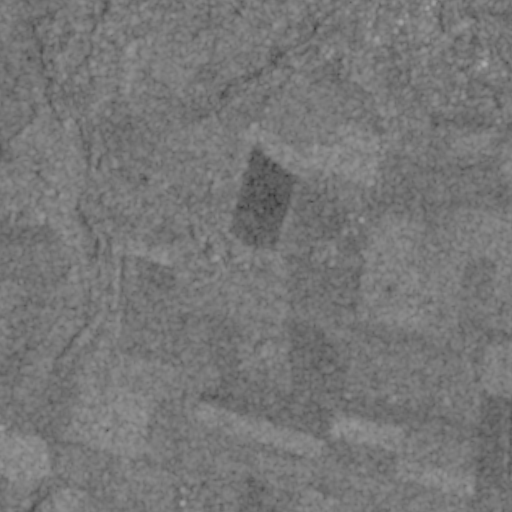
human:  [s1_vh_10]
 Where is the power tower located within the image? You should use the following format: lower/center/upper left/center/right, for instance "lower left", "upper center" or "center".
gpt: The power tower is located in the lower right of the image.
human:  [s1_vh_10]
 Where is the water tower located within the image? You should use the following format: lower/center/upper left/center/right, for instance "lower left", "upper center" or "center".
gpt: The water tower is located in the lower center of the image.
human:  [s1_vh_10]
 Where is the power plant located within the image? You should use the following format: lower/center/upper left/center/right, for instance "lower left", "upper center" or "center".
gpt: There is no power plant in the image.

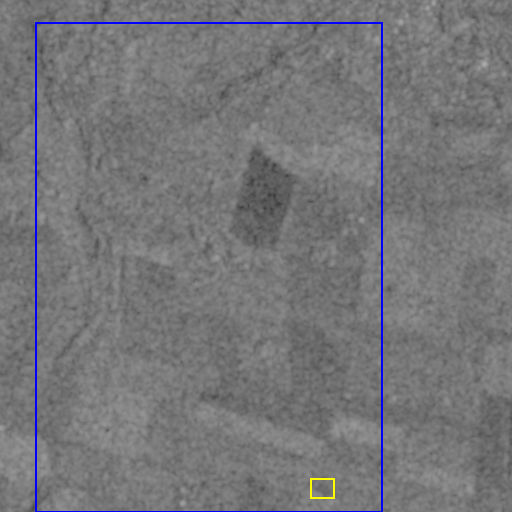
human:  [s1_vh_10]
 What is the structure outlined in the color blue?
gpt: The structure outlined in blue is a crop field.
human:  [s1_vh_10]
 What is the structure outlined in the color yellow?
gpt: The structure outlined in yellow is a park.
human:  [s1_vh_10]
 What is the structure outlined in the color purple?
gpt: There is no purple outline.